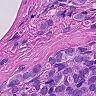
Metastatic tissue present: yes